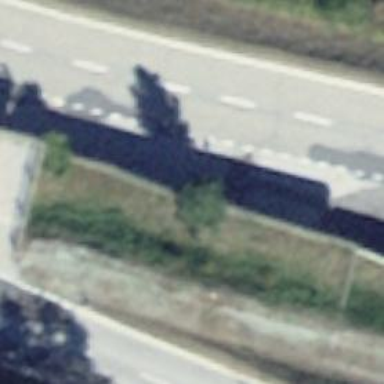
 serving as platform for public transportation."